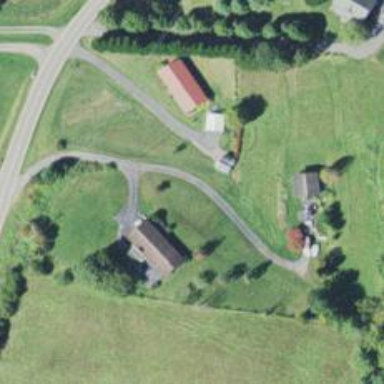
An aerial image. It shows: Driveway.